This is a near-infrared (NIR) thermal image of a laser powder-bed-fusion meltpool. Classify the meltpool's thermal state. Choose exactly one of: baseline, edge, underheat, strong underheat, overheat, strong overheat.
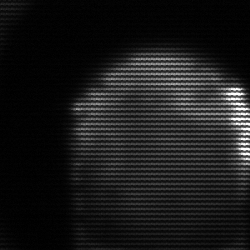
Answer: edge